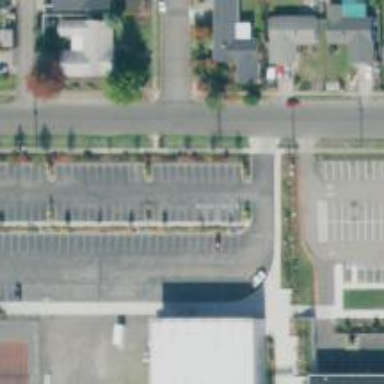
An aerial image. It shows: Parking space is available.